Aerial crown-view tile of a tropical tree (Barro Colorado Island, Panama), acquired 20250818:
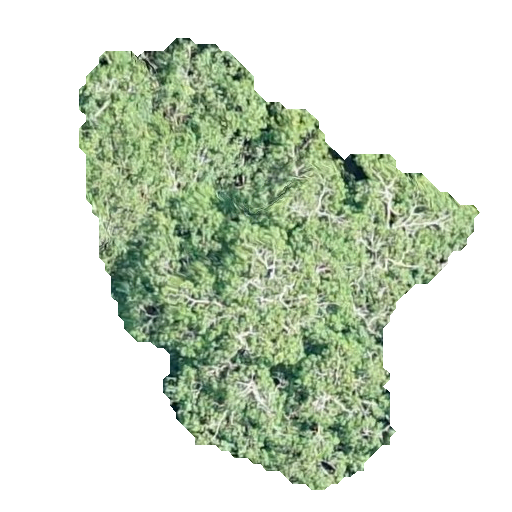
Species: Hura crepitans
GBIF accepted scientific name: Hura crepitans
Crown area: 153.434 m²